Question: I am trying to make a simple little test on an Android emulator called YouWave for Android 4.1.1 (I believe it is).
I am using IntelliJ to generate an APK file to use with the emulator. I simply went into Artifacts and made one Artifact to create an APK file. Didn't do anything else.

The idea of the app is simple. When some code have run, show the results of the code in a little box that I can read and then close when I have read it. But when I fire the application in the emulator it says "Loading 100 %" and then nothing happens. (It worked with two other applications that came with the software so I know it works otherwise.)
Here is the code:
'''
package com.example.DalvikTest;
import android.app.Activity;
import android.app.AlertDialog;
import android.content.DialogInterface;
import android.os.Bundle;
import android.content.Context;
public class MyActivity extends Activity {
final Context context = this;
@Override
public void onCreate(Bundle savedInstanceState) {
super.onCreate(savedInstanceState);
setContentView(R.layout.main);
long time = RunTest();
AlertDialog.Builder builder = new AlertDialog.Builder(context);
builder.setTitle("Results");
builder.setCancelable(true);
String s = "Time: " + time + " ns";
builder
.setMessage(s)
.setCancelable(false)
.setPositiveButton("Yes",new DialogInterface.OnClickListener() {
@Override
public void onClick(DialogInterface dialog, int which) {
MyActivity.this.finish();
}
})
.setNegativeButton("No",new DialogInterface.OnClickListener() {
@Override
public void onClick(DialogInterface dialog, int which) {
dialog.cancel();
}
});
AlertDialog alert = builder.create();
alert.show();
}
public long RunTest() {
long timeStart = System.nanoTime();
long sum = 0;
int[] arr = new int[<PHONE>];
for(int i : arr) {
sum += i;
}
long timeEnd = System.nanoTime();
long result = timeEnd - timeStart;
return result;
}
}
'''
Why is the box with the results now showing up?
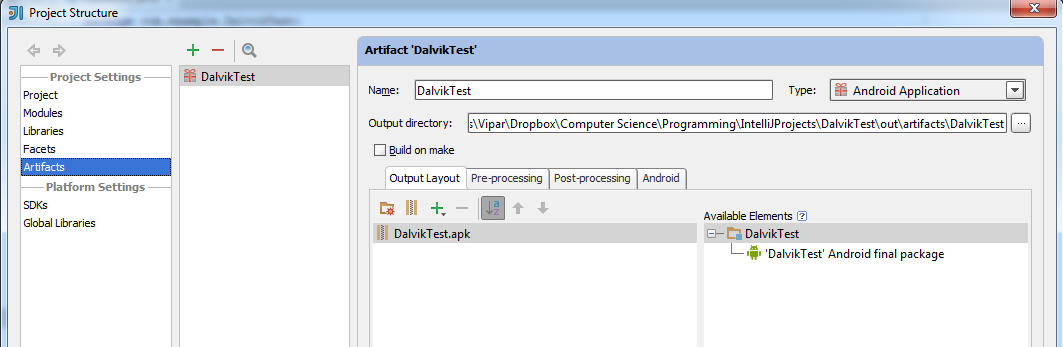
Answer: sorry, i cant comment because i have not enough reputation,
what i want to say is:
i tested youre code and it worked so it should be fine.
and to clean up youre code type this in oncreate:
'''
showDialog();
'''
and under oncreate type youre code like this:
'''
public void showDialog() {
AlertDialog.Builder builder = new AlertDialog.Builder(context);
builder.setTitle("Results");
builder.setCancelable(true);
String s = "Time: " + time + " ns";
builder
.setMessage(s)
.setCancelable(false)
.setPositiveButton("Yes",new DialogInterface.OnClickListener() {
@Override
public void onClick(DialogInterface dialog, int which) {
MyActivity.this.finish();
}
})
.setNegativeButton("No",new DialogInterface.OnClickListener() {
@Override
public void onClick(DialogInterface dialog, int which) {
dialog.cancel();
}
});
AlertDialog alert = builder.create();
alert.show();
}
'''